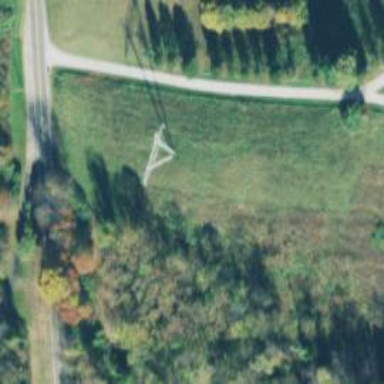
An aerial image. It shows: Lattice structure tower used for power distribution.